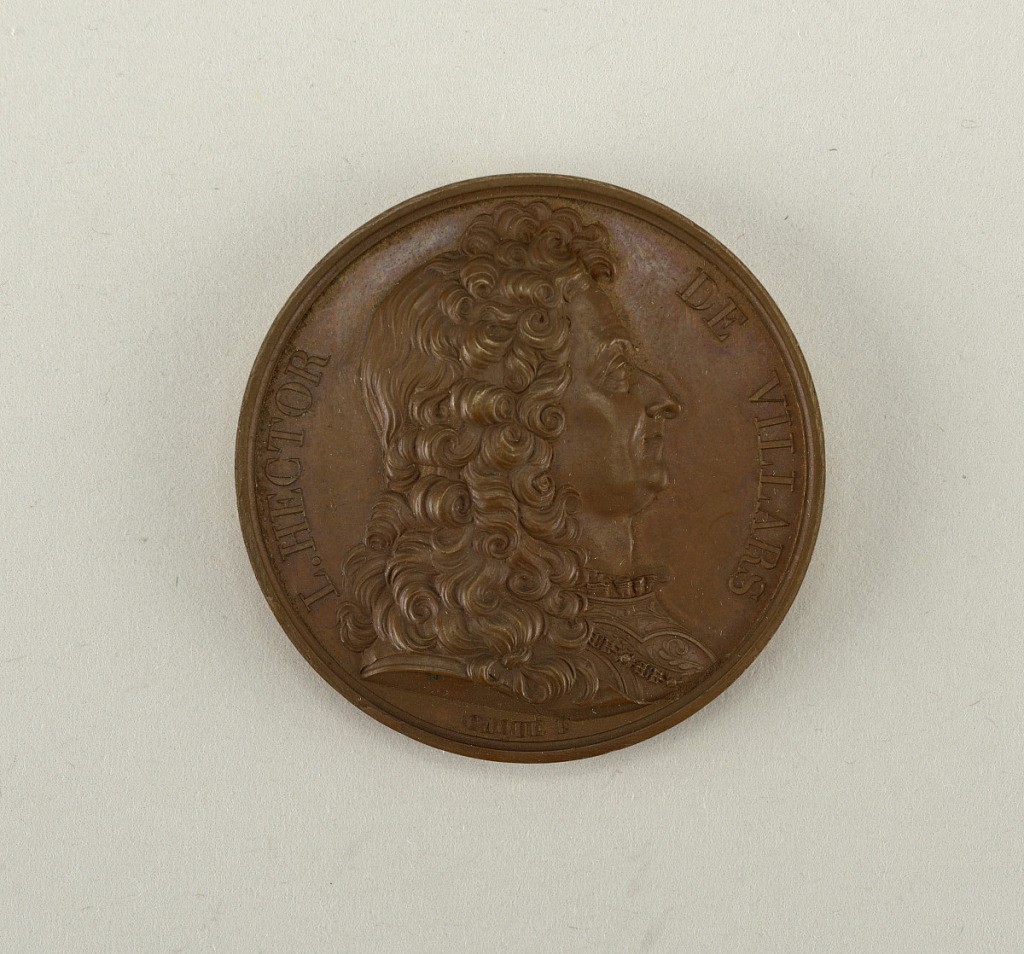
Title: Galerie métallique des grands hommes français (Great Men of France)
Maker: Armand-Auguste Caqué, French, 1793 - 1881
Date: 1821
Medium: Cast bronze
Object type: Medal
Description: Bust of Claude Louis Hector de Villars, Prince de Martigues, Duc de Villars, Vicomte de Melun (1653 -1734).